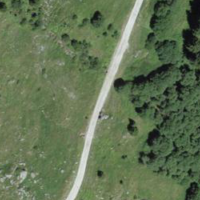
EUNIS habitat code: 24
Species observed at this site:
Phylloscopus trochilus
Corvus corone
Lophophanes cristatus
Emberiza citrinella
Anthus spinoletta
Delichon urbicum
Hieracium villosum
Turdus viscivorus
Fringilla coelebs
Regulus ignicapilla
Buteo buteo
Anthus pratensis
Passer domesticus
Turdus merula
Columba palumbus
Crepis pontana
Saxicola rubetra
Parus major
Hirundo rustica
Aquila chrysaetos
Pica pica
Phoenicurus ochruros
Sitta europaea
Nucifraga caryocatactes
Garrulus glandarius
Falco tinnunculus
Corvus corax
Accipiter nisus
Ficedula hypoleuca